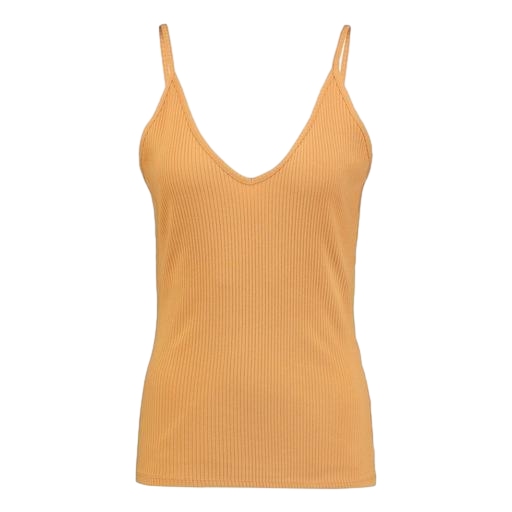
yellow ribbed tank, longline cami, strappy v neck cami, white background